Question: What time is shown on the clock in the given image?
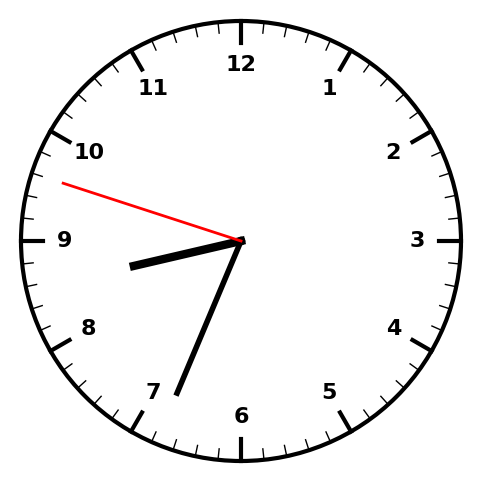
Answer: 08:33:48